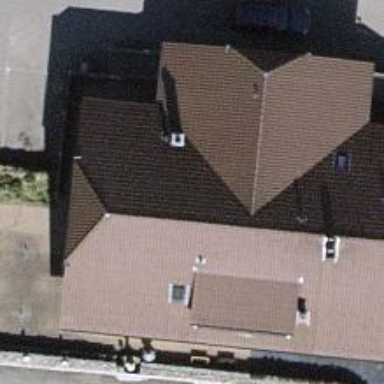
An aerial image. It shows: Building with ridge on the roof.